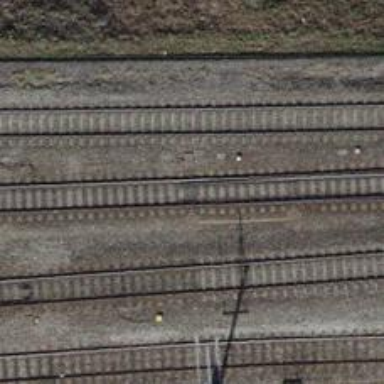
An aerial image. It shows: Single railway track with electrified contact line.